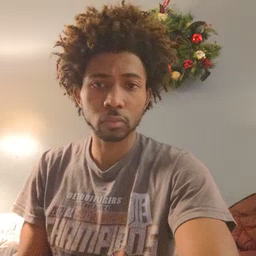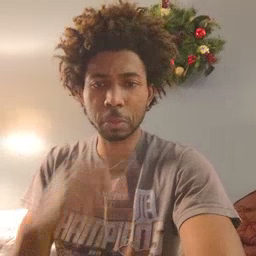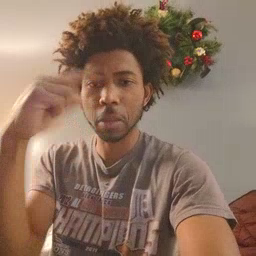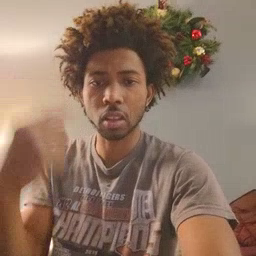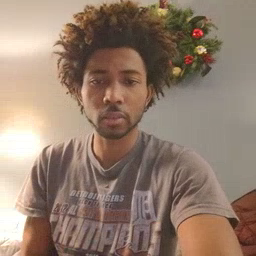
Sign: black